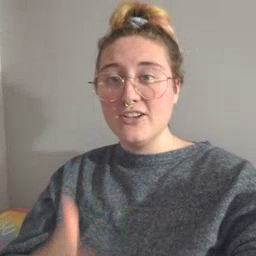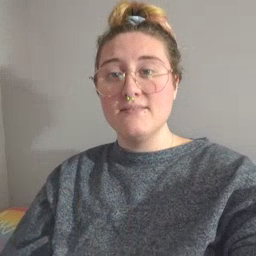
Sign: brother